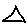
Label: triangle